Question: I've checked many questions related to Qt Linguist, but I have not found a solution for my particular problem.
I have a (Chinese) translation file in which many fields are correctly filled in.

My problem is that in my application only the translations of .ui-based contexts/widgets are working correctly. Other contexts (such as VideoWidget) are not being translated.
The translation itself seems to be present
'''
QString test1 = QApplication::translate("MainWindow", "Report");
QString test2 = QApplication::translate("VideoWidget", "Left");
'''
test1 = "Bao Gao "
test2 = "Bao Gao "
VideoWidget is derived from QGroupBox and is, as said, not generated from a .ui file.
What do I need to do to get the translation of non-.ui-based widgets/contexts to work? As far as I know, the translators are stored globally in QApplication, so I can't imaging needing to load translators for every widget..
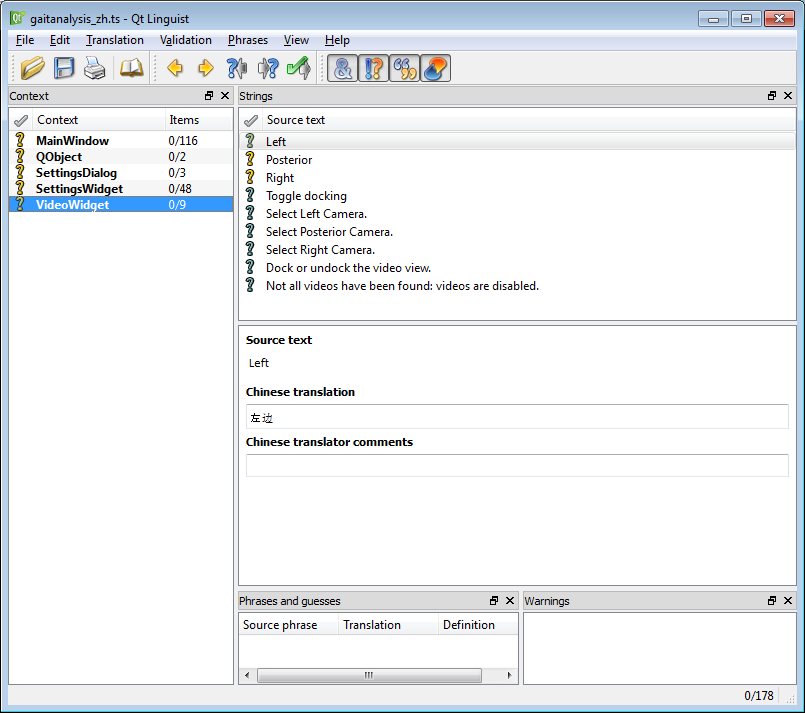
Answer: Apparantly, one needs to manually/explicitly take care of the translation of non-.ui based widgets by writing your own retranslateUi()-kind of method for these widgets. These need to be triggered on a LanguageChange event.
This is also what happens in the (automatically generated) retranslateUi() function of Designer-based widgets.
'''
void MainWindow::changeEvent(QEvent* event)
{
if(event->type() == QEvent::LanguageChange)
m_videoWidget->retranslateUi();
else
QMainWindow::changeEvent(event);
}
void VideoWidget::retranslateUI()
{
m_button1->setText(tr("Left"));
m_button1->setToolTip(tr("Select Left Camera."));
m_button2->setText(tr("Posterior"));
m_button2->setToolTip(tr("Select Posterior Camera."));
m_button3->setText(tr("Right"));
m_button3->setToolTip(tr("Select Right Camera."));
m_dockButton->setText(tr("Toggle docking"));
m_dockButton->setToolTip(tr("Dock or undock the video view."));
}
'''